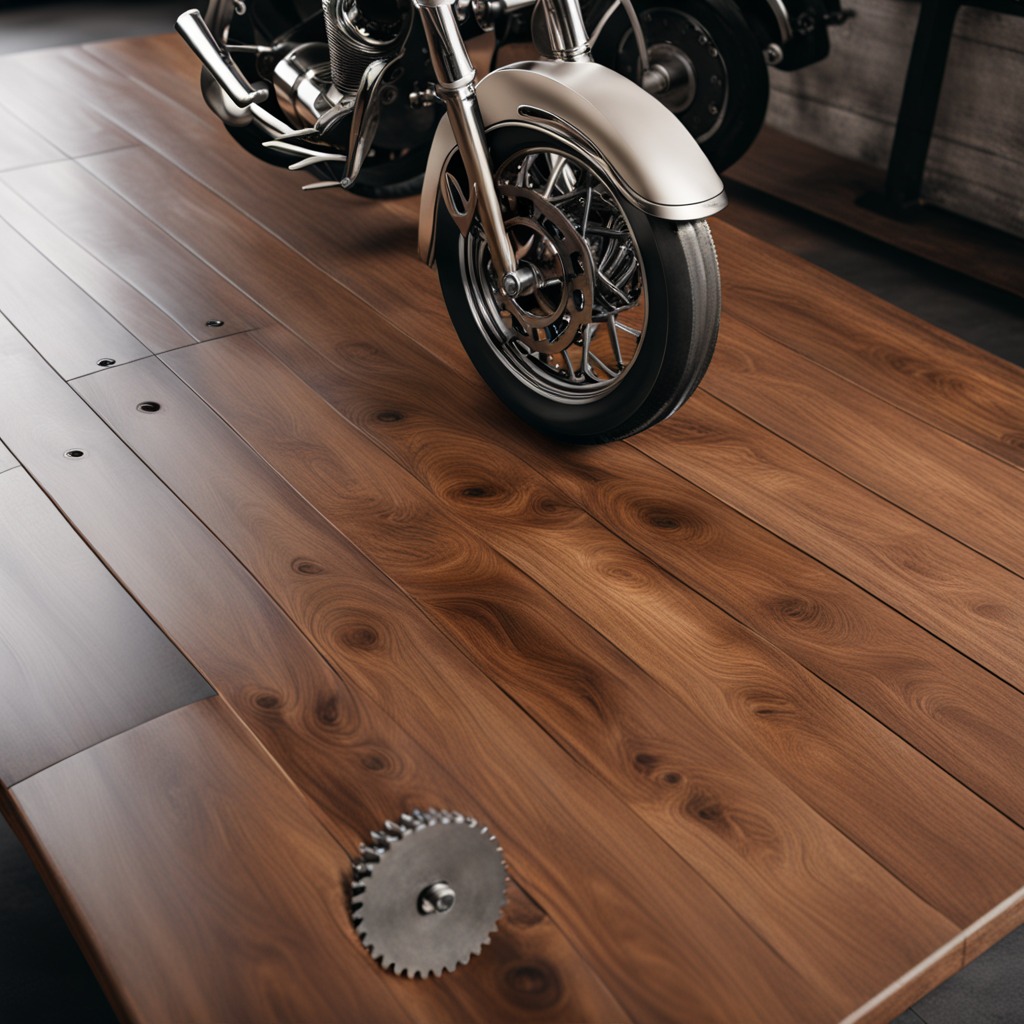
A steel gear with teeth is lying on the wooden table in the vintage motorcycle garage.